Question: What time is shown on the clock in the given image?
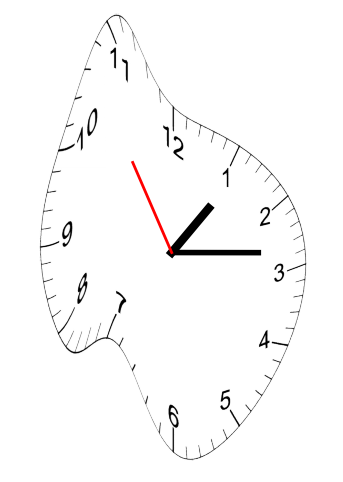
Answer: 01:13:54